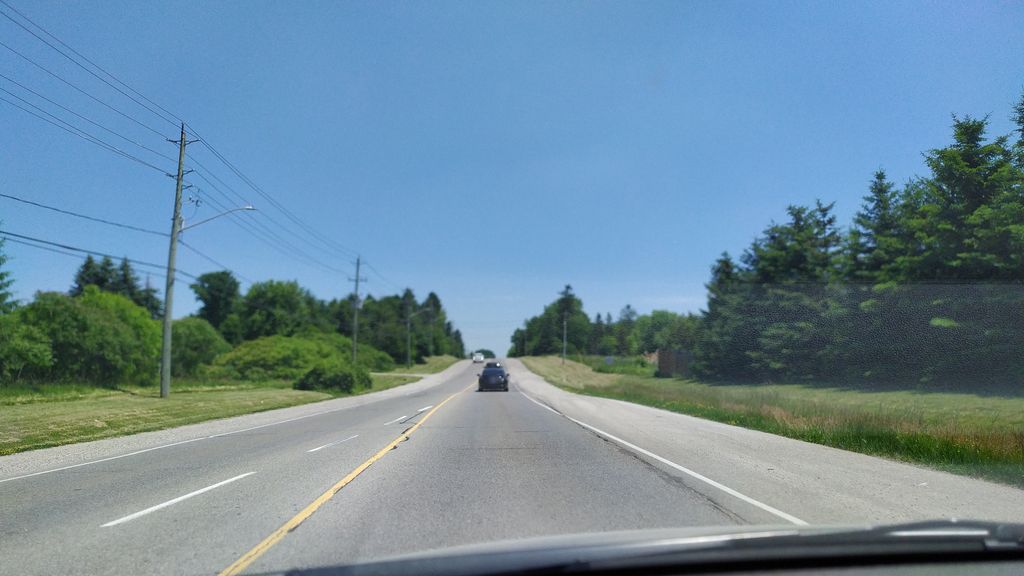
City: kitchener-waterloo